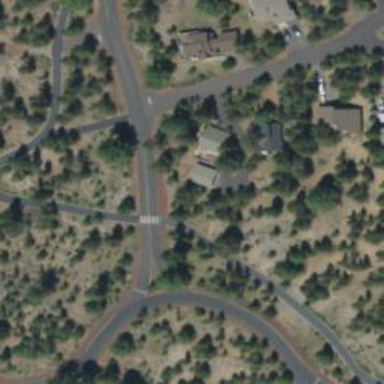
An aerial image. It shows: Marked crossing with zebra markings on the road.